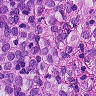
Metastatic tissue present: yes